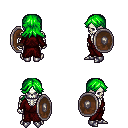
a pixel art fantasy rpg character, male body template, skeleton, red robe, white pants, green loose hair, metal boots, shield, four views (front, back, left, right), 2x2 character sprite sheet, small pixel art, hard edges, no anti-aliasing